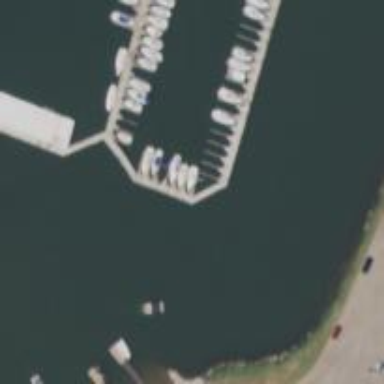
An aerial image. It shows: Pier with mooring facilities.